【题型】选择题　【知识点】平面几何　【难度】easy
如图, 已知点 $D$、$E$ 分别在 $\triangle ABC$ 的边 $AB$、$BC$ 上的点, 下列条件中, 不一定能得 $DE // AC$ 的条件是( )

A. $\frac{BE}{BD} = \frac{BC}{BA}$

B. $\frac{BD}{BA} = \frac{DE}{AC}$

C. $\frac{CE}{BE} = \frac{AD}{BD}$

D. $\frac{BC}{AB} = \frac{CE}{AD}$
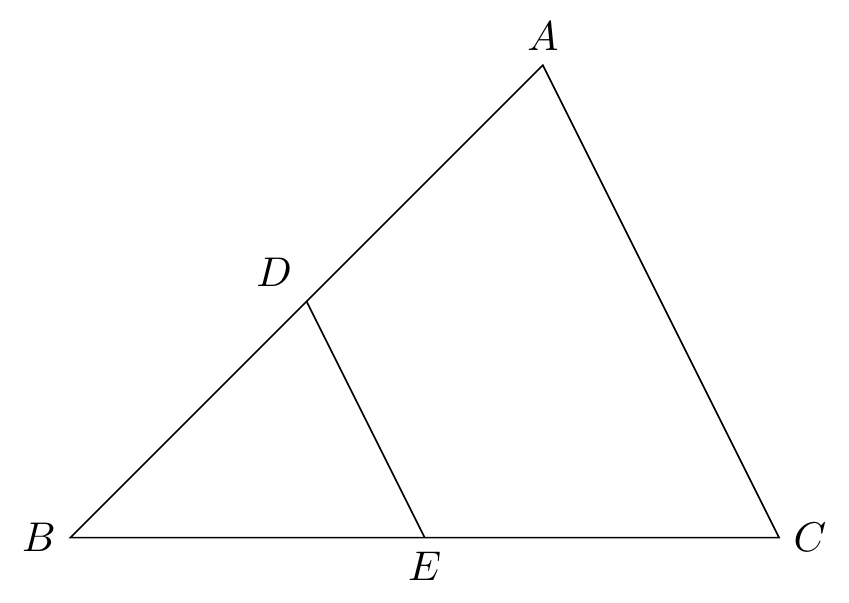
【解答】
解：A、$\because \frac{BE}{BD} = \frac{BC}{BA}$, $\therefore \frac{BE}{BC} = \frac{BD}{BA}$, $\therefore DE // AC$, 选项不符合题意；

B、$\because \frac{BD}{BA} = \frac{DE}{AC}$, 不能判定 $DE // AC$, 选项符合题意；

C、$\because \frac{CE}{BE} = \frac{AD}{BD}$, $\therefore DE // AC$, 选项不符合题意；

D、$\because \frac{BC}{AB} = \frac{CE}{AD}$, $\therefore \frac{BC}{CE} = \frac{AB}{AD}$, $\therefore DE // AC$, 选项不符合题意；

故选：B。